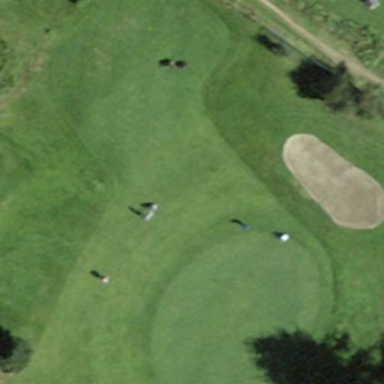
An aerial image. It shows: Picturesque green golfing area with grass land use.